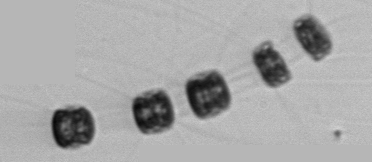
Label: Thalassiosira